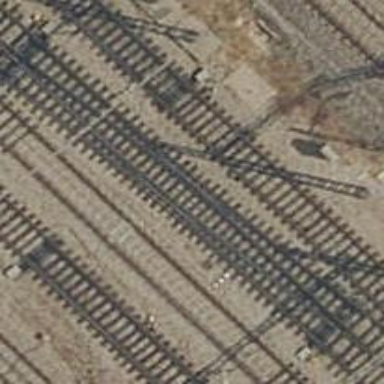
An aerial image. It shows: Railway track with contact lines for electrification.